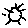
Label: sun